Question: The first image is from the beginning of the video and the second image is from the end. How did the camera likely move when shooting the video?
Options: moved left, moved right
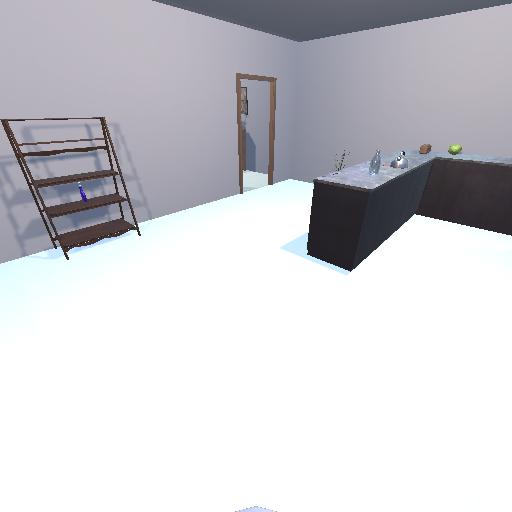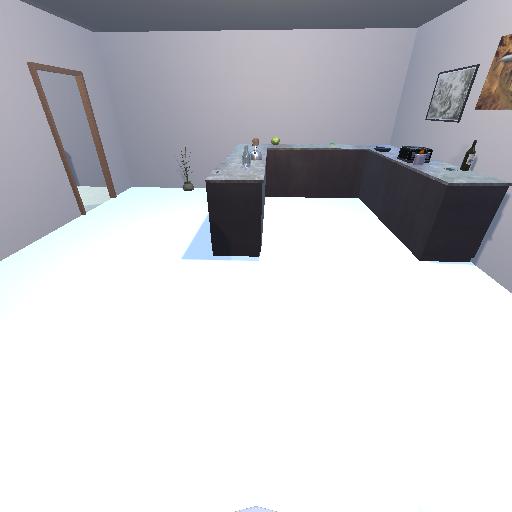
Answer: moved left